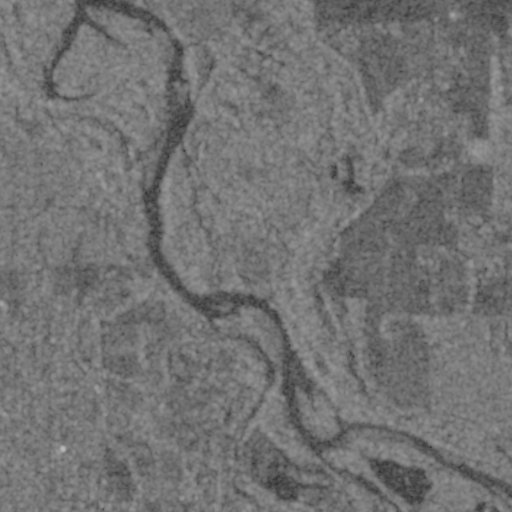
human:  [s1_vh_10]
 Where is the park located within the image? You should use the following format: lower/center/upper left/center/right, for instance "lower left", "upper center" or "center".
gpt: The park is located in the left of the image.
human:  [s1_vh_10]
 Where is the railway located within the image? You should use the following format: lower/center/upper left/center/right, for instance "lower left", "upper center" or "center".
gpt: The railway is located in the lower left of the image.
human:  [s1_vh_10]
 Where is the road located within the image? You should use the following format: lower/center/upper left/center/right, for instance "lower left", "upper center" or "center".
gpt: There is no road in the image.

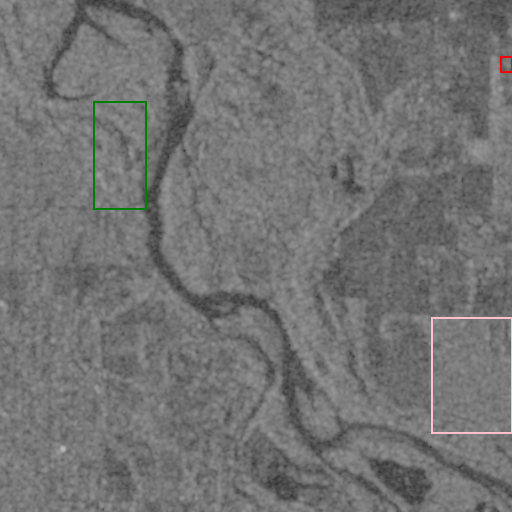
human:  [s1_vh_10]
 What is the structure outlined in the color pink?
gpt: The structure outlined in pink is a crop field.
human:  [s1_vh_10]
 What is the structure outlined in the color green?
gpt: The structure outlined in green is a park.
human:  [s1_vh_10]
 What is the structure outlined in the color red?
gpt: The structure outlined in red is a building.
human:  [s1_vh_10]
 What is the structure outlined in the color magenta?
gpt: There is no magenta outline.